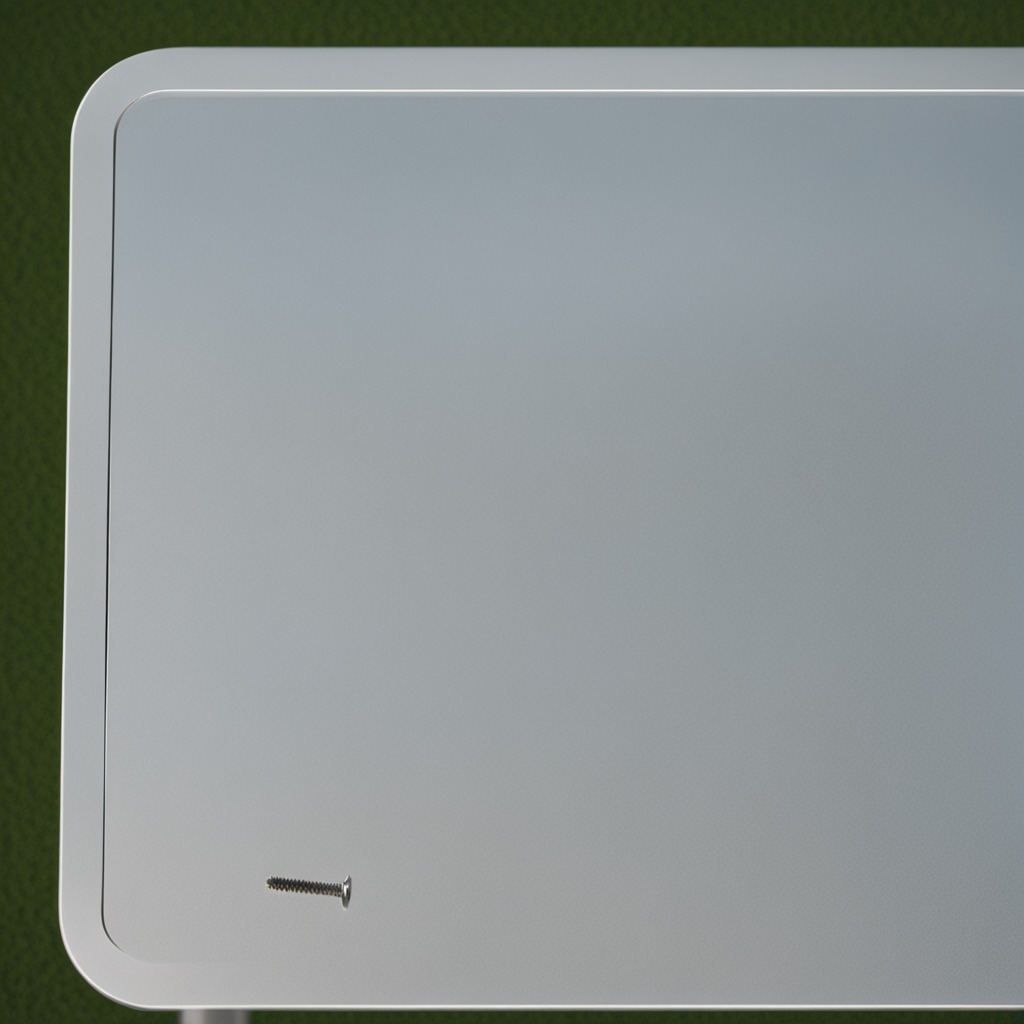
A metal screw is lying on a clean utility table in a temporary outdoor tool station.